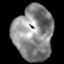
Tissue: lung
Cell type: Myeloid cells
Senescence score: 0.1939
Nuclear area (px): 2080
Mean DAPI intensity: 136.53